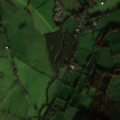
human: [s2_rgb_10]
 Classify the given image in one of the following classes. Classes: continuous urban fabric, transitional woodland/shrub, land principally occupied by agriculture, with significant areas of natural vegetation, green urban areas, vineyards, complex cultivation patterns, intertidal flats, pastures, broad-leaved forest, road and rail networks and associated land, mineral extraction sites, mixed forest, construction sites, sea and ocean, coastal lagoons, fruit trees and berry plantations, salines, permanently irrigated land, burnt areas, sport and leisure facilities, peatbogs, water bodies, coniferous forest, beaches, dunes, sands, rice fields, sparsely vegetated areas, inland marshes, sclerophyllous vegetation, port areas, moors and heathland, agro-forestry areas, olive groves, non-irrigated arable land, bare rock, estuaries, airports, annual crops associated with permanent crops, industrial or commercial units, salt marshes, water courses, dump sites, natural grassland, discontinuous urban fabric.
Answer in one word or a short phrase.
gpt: non-irrigated arable land, pastures, coniferous forest, transitional woodland/shrub